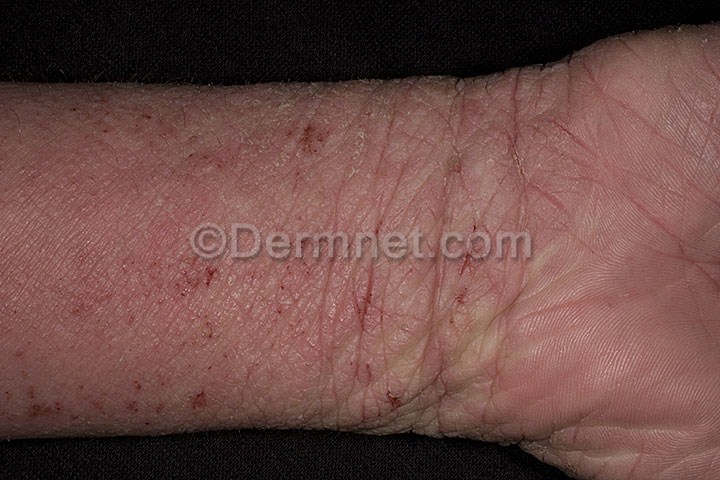
Disease: Atopic Dermatitis Photos